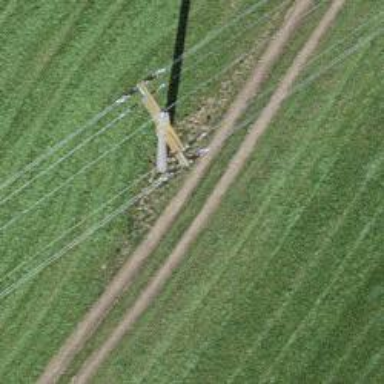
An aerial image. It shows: Power line in the image.